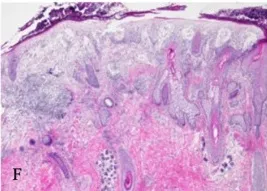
Hematoxylin and eosin (H&E) stains of cutaneous biopsies. (F) In-transit metastasis after 12 weeks of treatment with DPCP and pembrolizumab demonstrates spongiosis, superficial dermal edema, patchy inflammatory infiltrate, and dermal fibrosis. No cSCC is identified (40X).
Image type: pathology (h&e)